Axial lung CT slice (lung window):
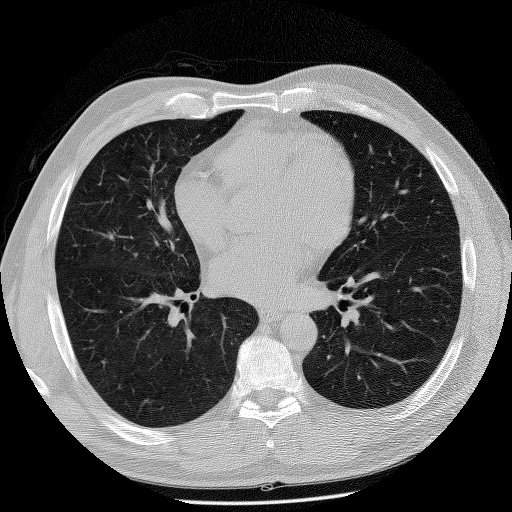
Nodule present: no